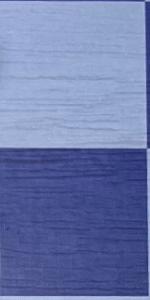
Label: Empty